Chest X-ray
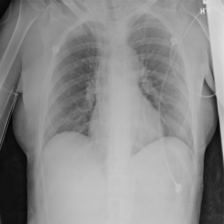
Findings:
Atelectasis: negative
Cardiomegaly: negative
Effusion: negative
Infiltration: negative
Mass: negative
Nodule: negative
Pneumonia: negative
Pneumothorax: negative
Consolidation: negative
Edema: negative
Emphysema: negative
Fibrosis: negative
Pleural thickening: negative
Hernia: negative